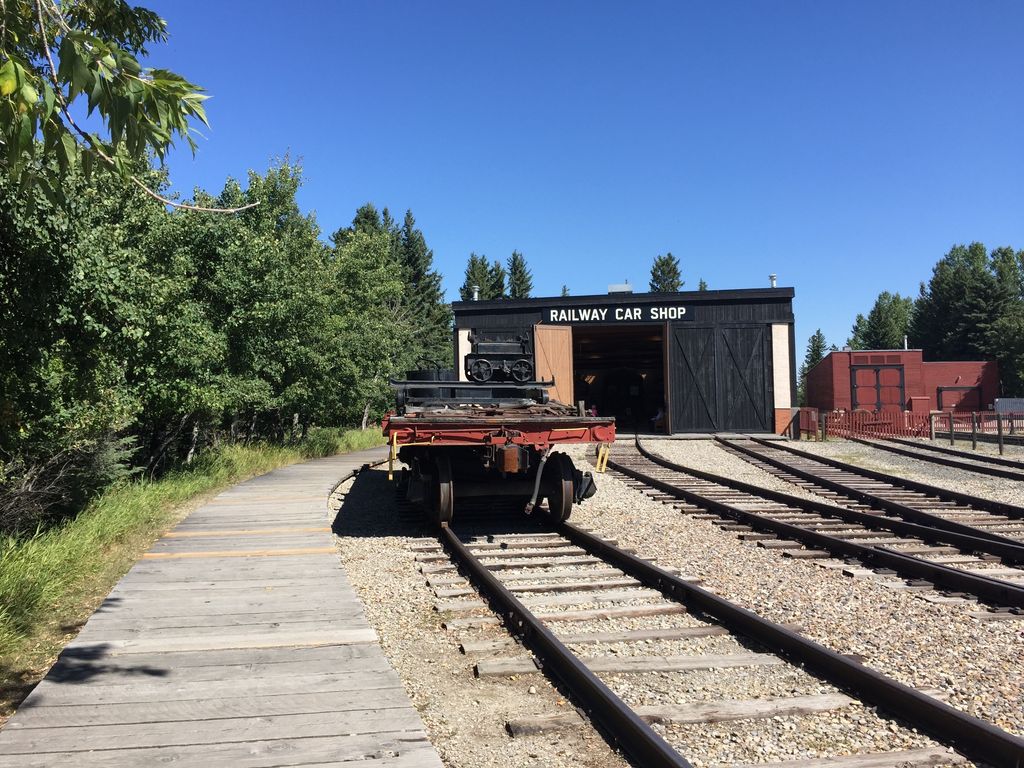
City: calgary